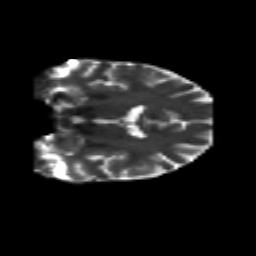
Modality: T2w
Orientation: coronal
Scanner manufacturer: siemens
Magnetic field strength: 3 T
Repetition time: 6.8 s
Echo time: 0.093 s